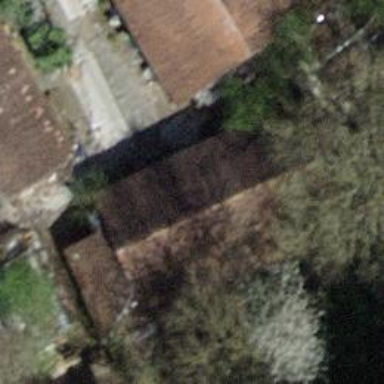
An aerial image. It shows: Shed building.